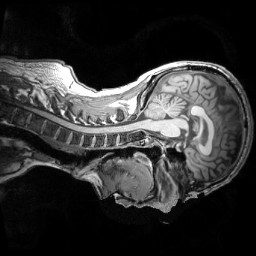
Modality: T1w
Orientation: sagittal
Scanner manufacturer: siemens
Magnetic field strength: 3 T
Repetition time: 2.3 s
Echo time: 0.0033 s